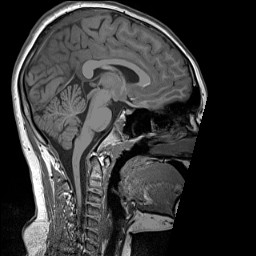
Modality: T1w
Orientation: sagittal
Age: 12
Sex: male
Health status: ill